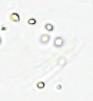
Label: Phaeocystis